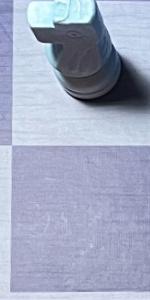
Label: Empty